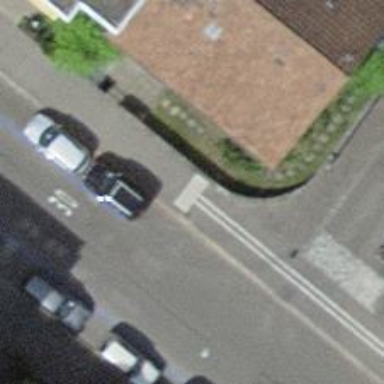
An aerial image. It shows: Kerb barrier.